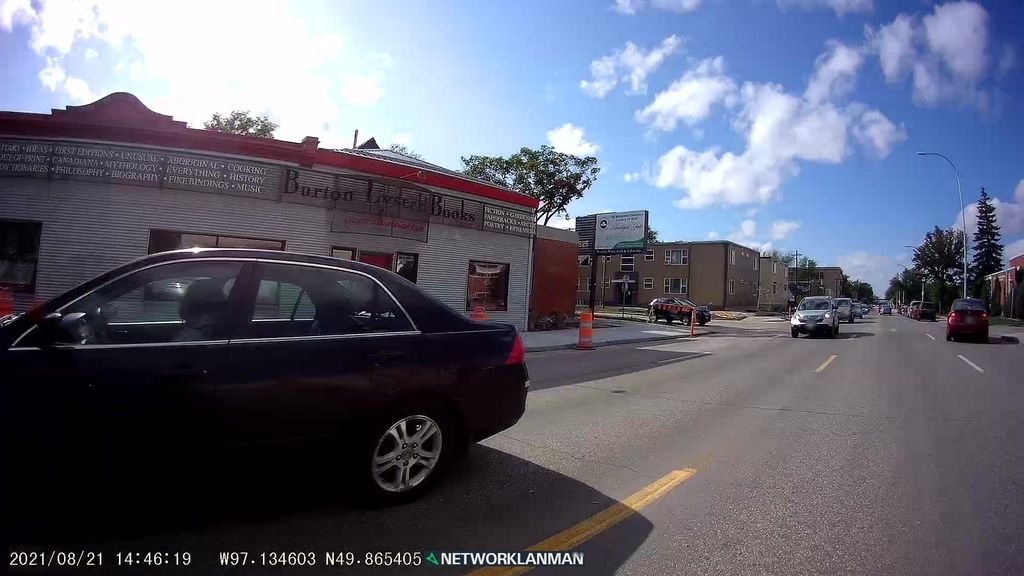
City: winnipeg